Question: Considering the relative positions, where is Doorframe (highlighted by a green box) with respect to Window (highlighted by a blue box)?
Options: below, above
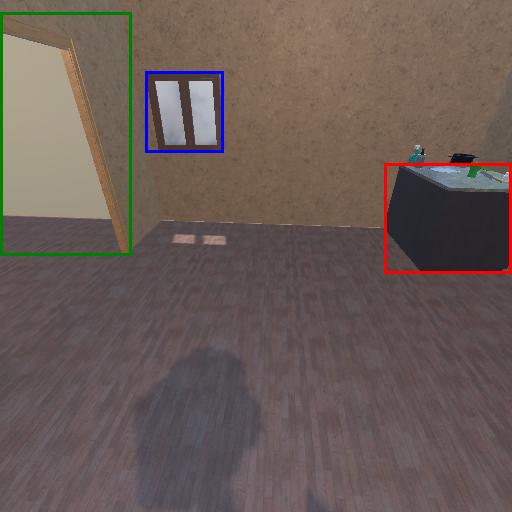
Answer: below